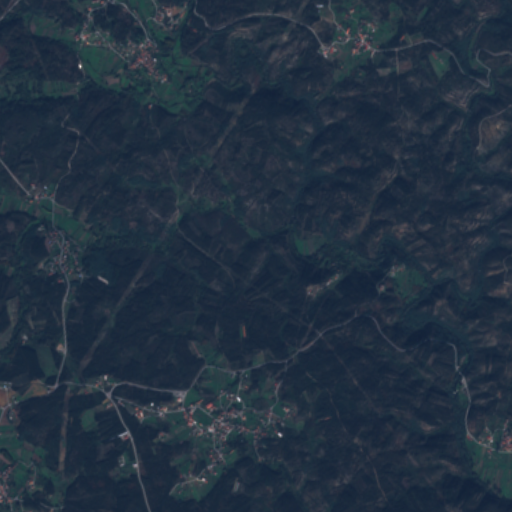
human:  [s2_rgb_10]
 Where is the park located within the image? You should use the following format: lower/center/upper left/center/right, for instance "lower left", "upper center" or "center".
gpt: The park is located in the lower left of the image.
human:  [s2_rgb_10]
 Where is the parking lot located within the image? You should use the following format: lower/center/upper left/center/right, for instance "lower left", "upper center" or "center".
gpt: The parking lot is located in the lower right of the image.
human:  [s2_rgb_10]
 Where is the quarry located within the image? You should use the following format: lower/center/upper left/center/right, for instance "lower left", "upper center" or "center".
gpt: The quarry is located in the center right of the image.
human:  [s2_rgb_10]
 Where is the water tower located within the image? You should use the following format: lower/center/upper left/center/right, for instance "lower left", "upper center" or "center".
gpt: The water tower is located in the lower left of the image.
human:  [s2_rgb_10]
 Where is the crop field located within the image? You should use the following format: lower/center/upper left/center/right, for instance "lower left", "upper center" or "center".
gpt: There is no crop field in the image.